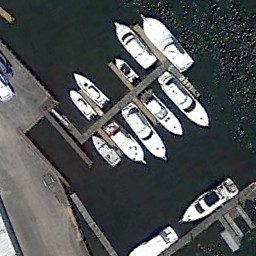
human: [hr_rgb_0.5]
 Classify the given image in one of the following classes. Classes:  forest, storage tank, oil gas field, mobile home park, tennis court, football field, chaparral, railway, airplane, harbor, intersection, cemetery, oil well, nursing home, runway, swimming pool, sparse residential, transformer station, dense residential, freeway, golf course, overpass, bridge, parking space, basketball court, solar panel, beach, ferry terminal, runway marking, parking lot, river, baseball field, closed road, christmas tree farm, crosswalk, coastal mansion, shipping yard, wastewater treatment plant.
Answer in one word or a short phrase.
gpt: ferry terminal